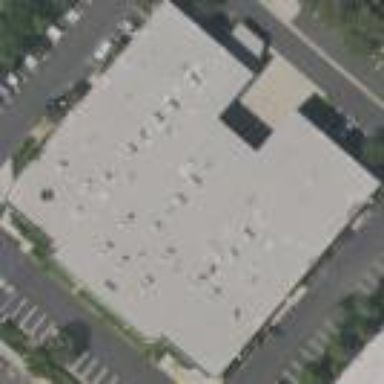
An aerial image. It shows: Commercial building.